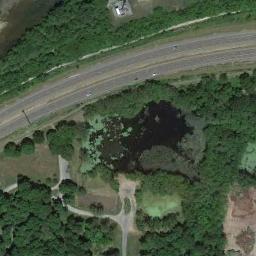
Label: freeway